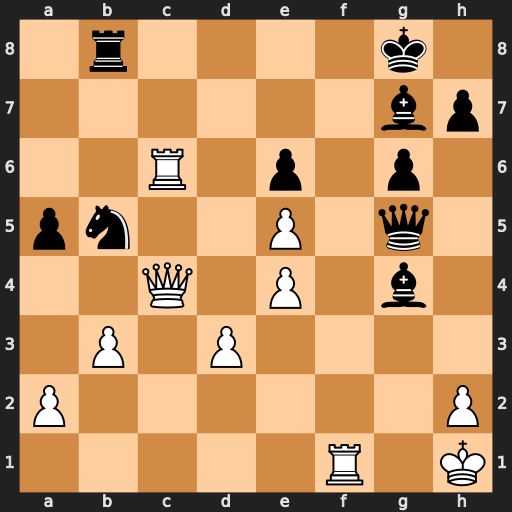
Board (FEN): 1r4k1/6bp/2R1p1p1/pn2P1q1/2Q1P1b1/1P1P4/P6P/5R1K
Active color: w
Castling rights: -
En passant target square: -
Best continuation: Rc8+ Qd8 Rxd8+